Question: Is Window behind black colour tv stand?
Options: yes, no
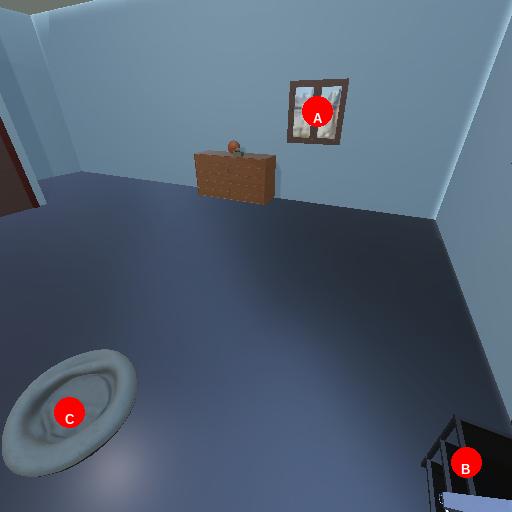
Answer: yes